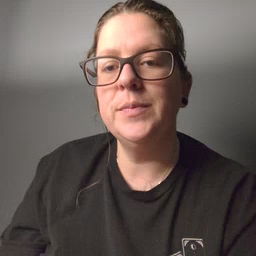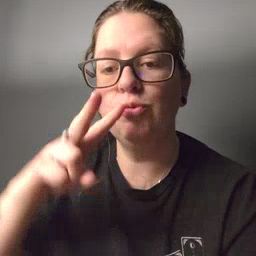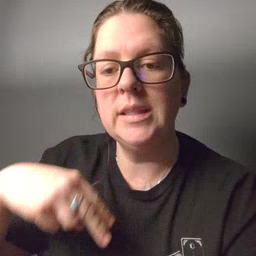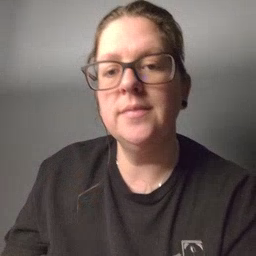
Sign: read